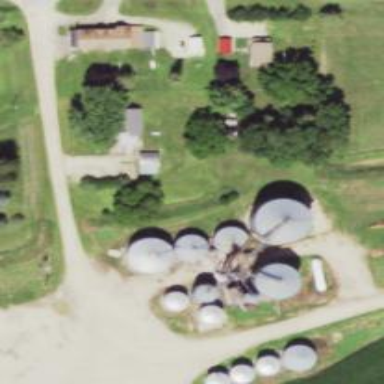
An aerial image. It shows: Silo.